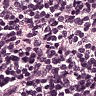
Metastatic tissue present: no